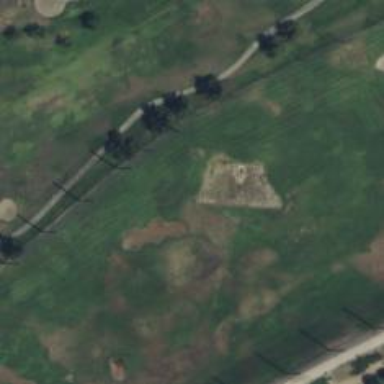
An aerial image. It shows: Grassy area designated for driving range golf.